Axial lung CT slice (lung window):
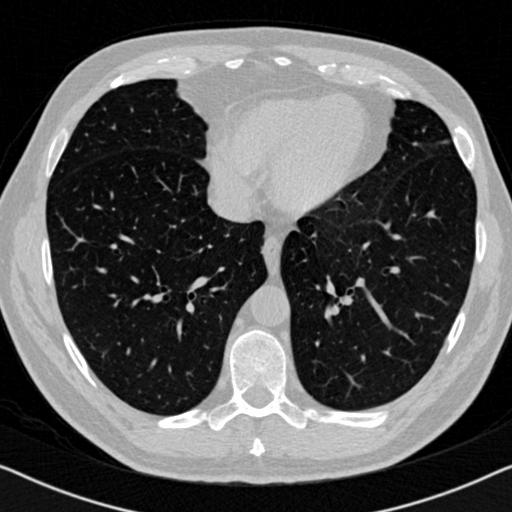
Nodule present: no